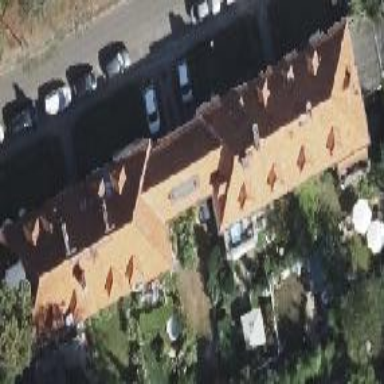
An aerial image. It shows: Building with hipped roof.